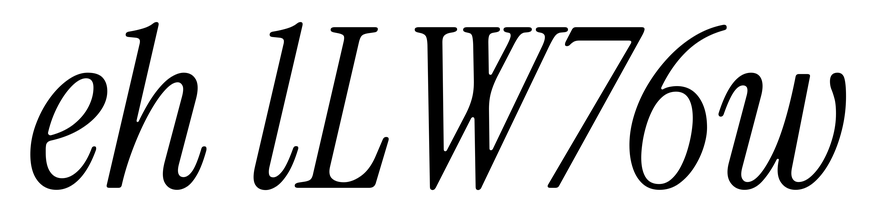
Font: InstrumentSerif-Italic